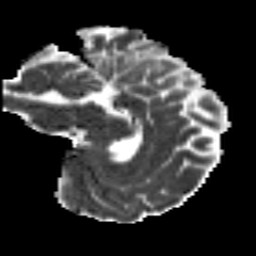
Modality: MD
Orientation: sagittal
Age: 22
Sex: male
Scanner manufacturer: siemens
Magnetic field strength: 3 T
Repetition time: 8.8 s
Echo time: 0.085 s